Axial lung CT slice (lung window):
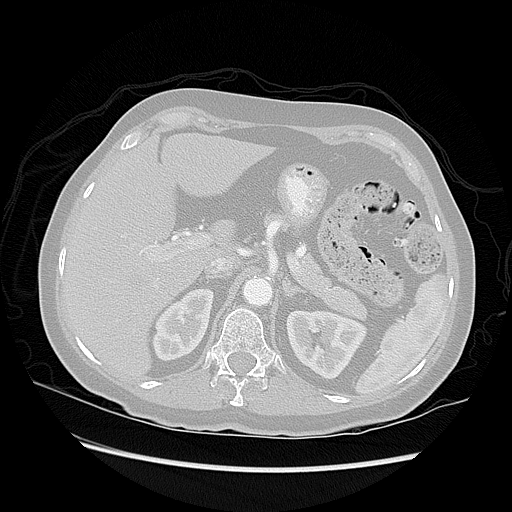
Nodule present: no